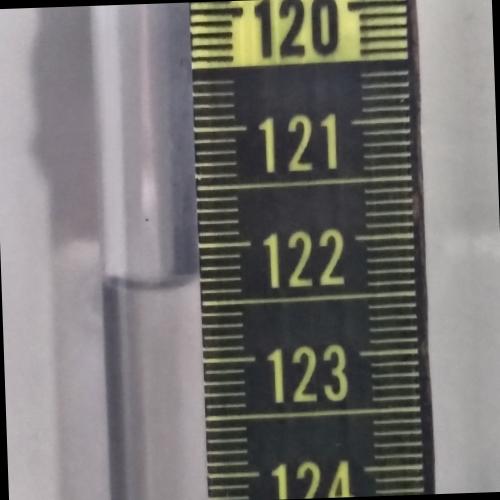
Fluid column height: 122.3 cm